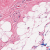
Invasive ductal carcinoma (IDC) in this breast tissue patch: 0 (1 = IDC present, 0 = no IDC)